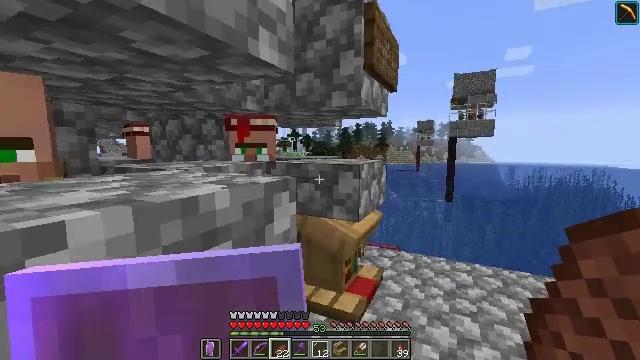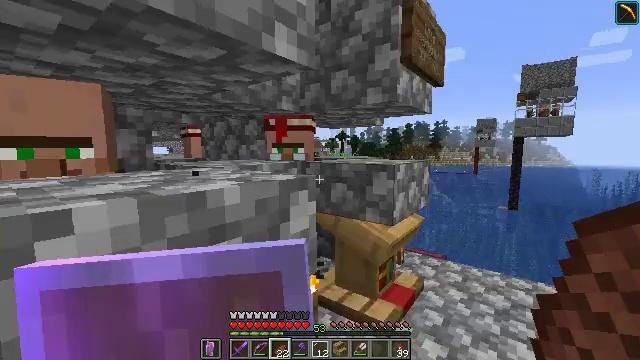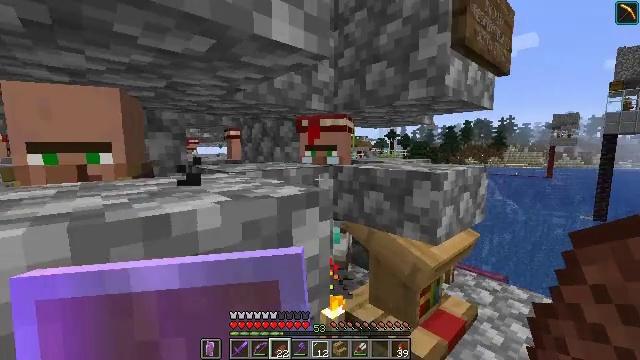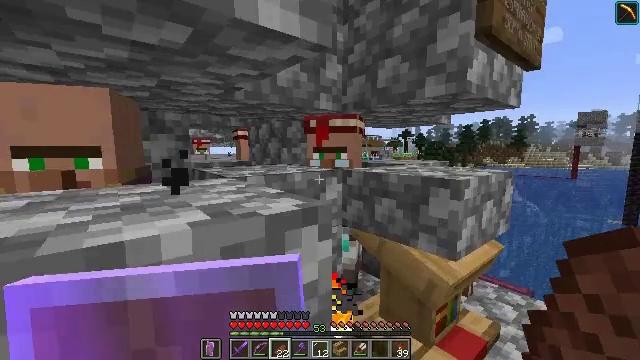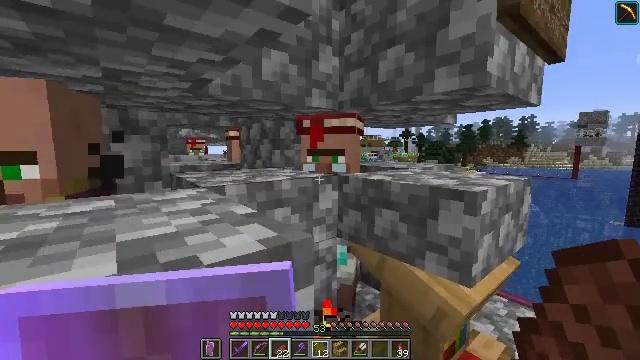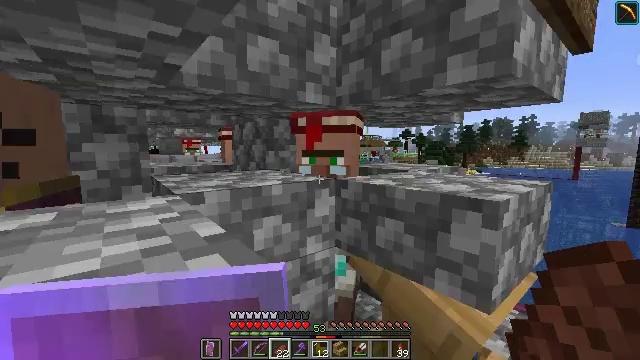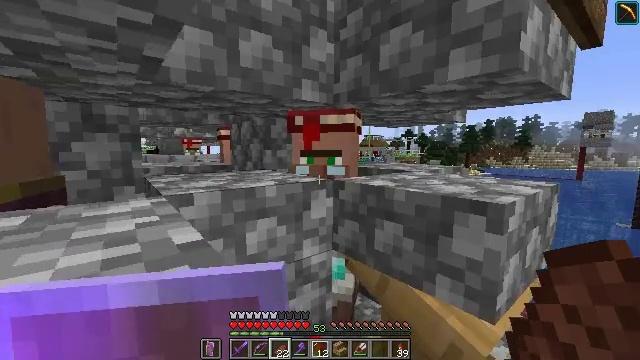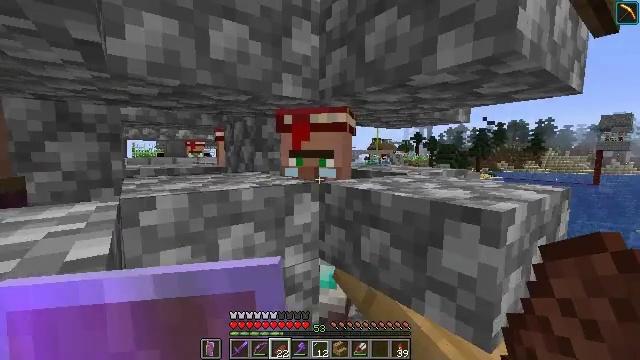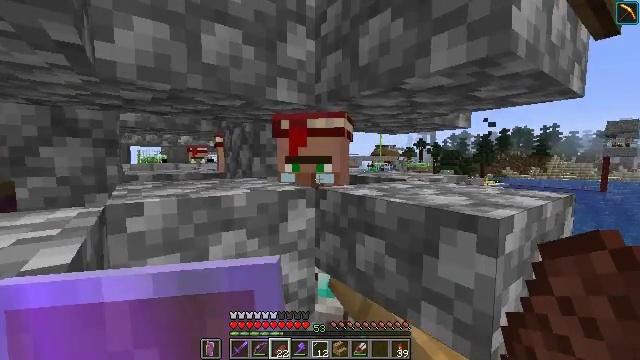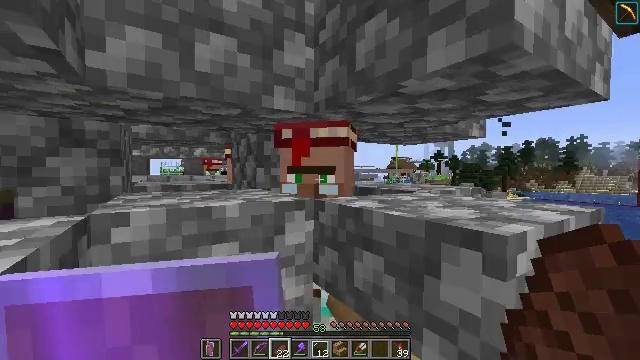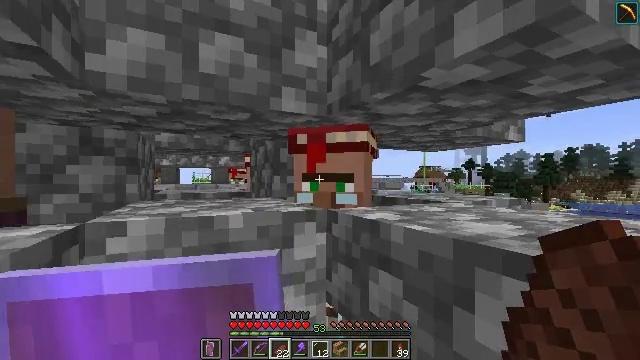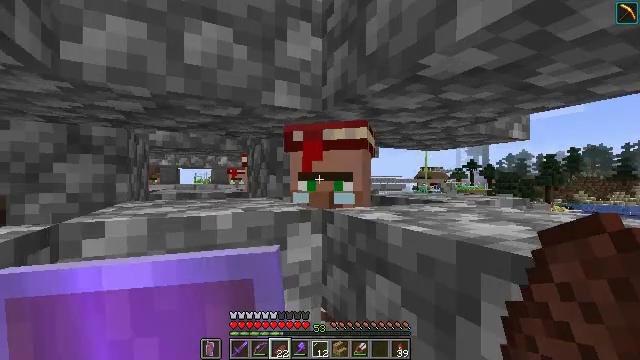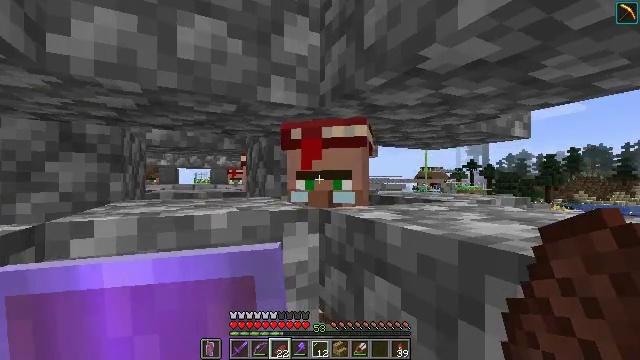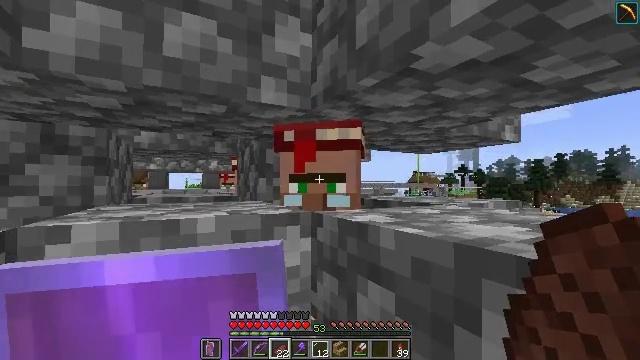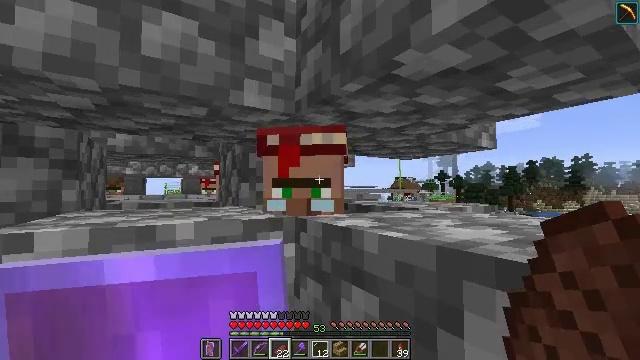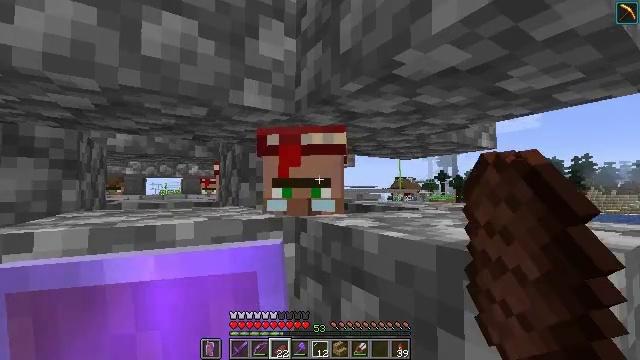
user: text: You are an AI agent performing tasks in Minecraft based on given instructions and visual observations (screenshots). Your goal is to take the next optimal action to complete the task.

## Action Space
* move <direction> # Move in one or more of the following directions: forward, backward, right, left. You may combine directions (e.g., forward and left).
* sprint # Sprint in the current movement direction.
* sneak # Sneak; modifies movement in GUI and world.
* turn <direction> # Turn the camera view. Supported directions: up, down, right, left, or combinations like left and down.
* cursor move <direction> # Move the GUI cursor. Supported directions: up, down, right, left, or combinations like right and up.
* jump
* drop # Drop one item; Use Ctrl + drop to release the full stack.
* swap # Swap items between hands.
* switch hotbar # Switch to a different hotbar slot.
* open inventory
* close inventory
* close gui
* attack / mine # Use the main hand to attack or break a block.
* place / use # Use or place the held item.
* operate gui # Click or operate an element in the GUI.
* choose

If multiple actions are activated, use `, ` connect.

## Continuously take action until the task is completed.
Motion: motion action
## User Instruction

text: craft item air
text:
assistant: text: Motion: move forward, turn left
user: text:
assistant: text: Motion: move forward, turn left
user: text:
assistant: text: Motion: move forward, turn left
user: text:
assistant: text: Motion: move forward
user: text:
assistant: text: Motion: move forward
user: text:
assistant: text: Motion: move forward
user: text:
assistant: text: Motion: move forward, turn left
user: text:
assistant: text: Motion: move forward, turn up
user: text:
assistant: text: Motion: move forward, turn left and up
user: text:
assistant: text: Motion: turn left and up
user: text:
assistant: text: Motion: no_op
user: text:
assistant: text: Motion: no_op
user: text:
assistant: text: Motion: turn right and up
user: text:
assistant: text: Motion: turn right and up, use / place
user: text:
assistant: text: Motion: use / place
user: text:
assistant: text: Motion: use / place
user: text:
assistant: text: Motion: no_op
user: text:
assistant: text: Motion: no_op
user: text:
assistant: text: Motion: no_op
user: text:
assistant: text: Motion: no_op
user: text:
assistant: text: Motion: no_op
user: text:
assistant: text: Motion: no_op
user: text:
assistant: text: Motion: no_op
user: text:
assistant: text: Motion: no_op
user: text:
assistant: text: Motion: no_op
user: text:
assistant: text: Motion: no_op
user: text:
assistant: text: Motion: no_op
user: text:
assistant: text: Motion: no_op
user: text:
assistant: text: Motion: no_op
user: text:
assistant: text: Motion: no_op